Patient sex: F
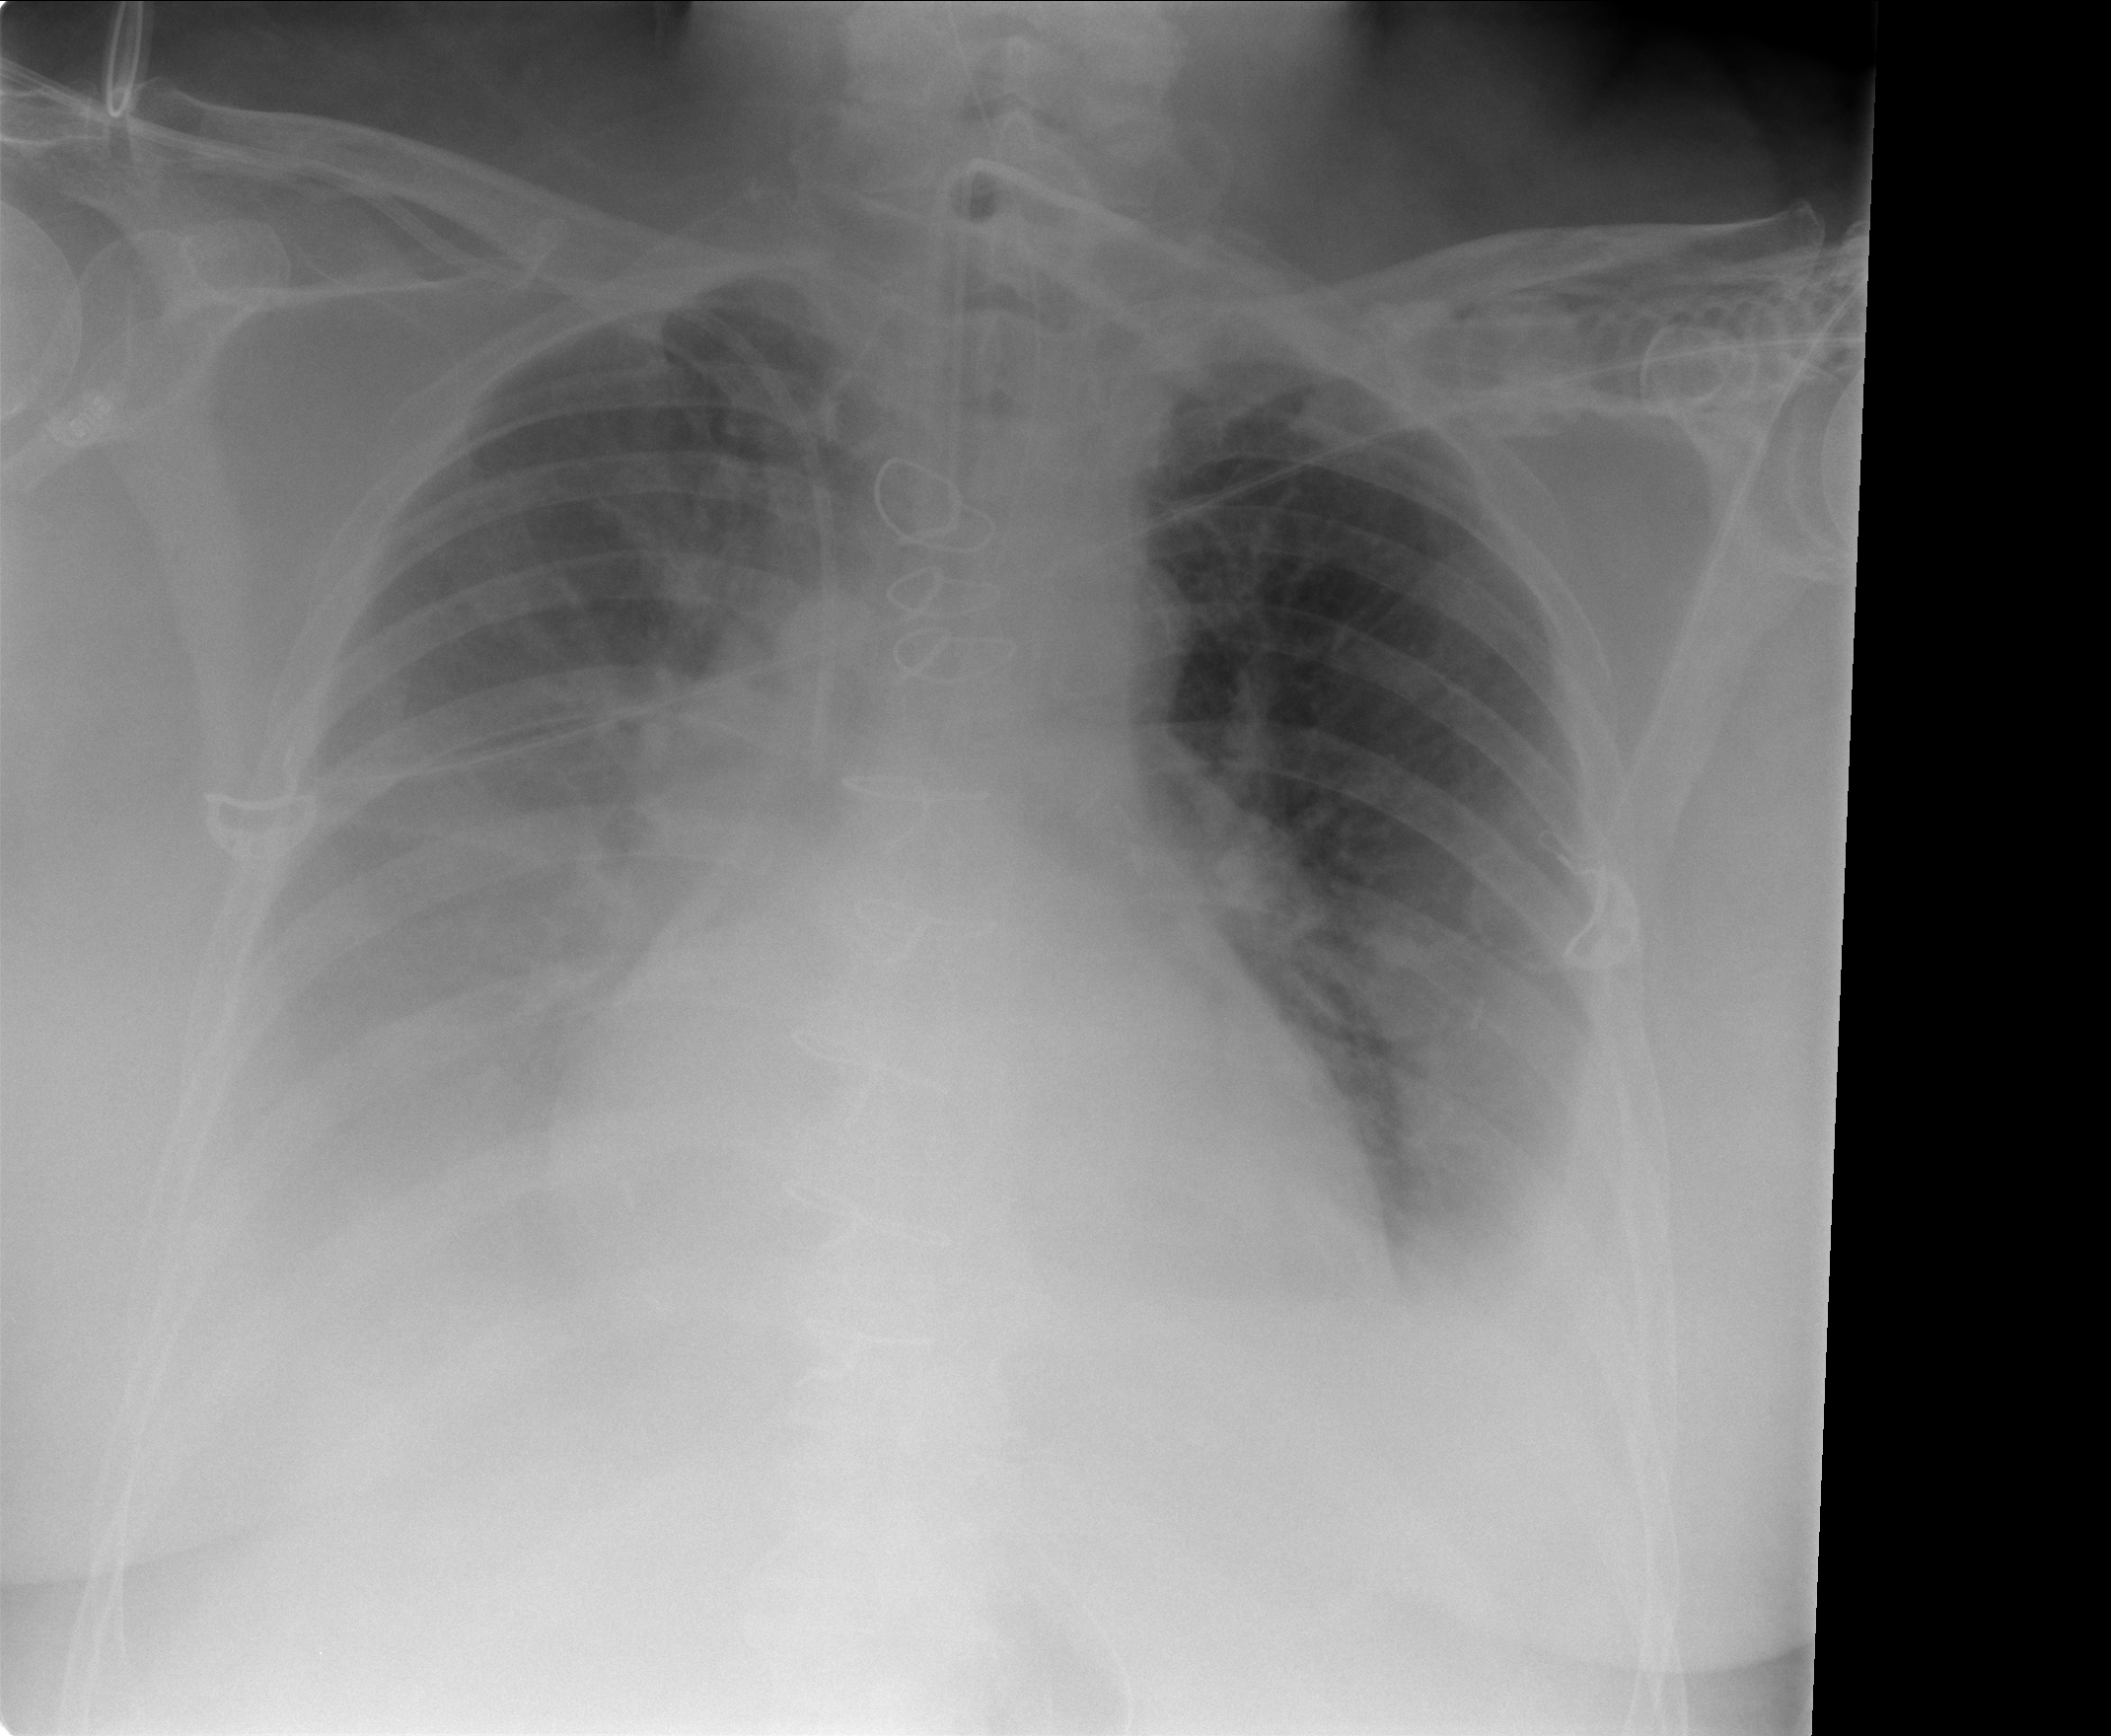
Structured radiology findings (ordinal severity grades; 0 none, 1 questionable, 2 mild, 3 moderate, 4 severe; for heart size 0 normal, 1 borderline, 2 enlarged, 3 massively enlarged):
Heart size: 2
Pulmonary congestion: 2
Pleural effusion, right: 3
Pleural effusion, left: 2
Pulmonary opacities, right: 2
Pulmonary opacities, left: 0
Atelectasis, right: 3
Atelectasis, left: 2